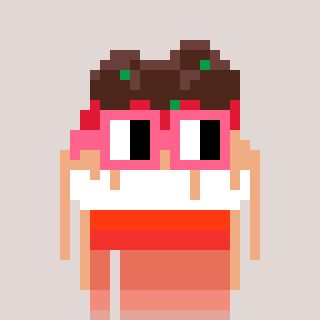
a pixel art character with square pink glasses, a spaghetti-shaped head and a slimegreen-colored body on a warm background